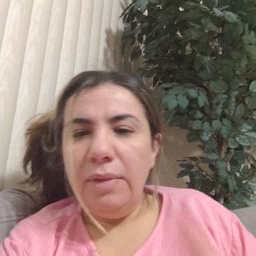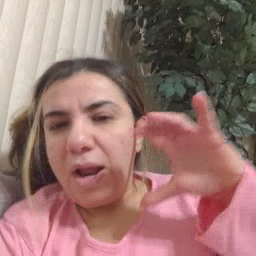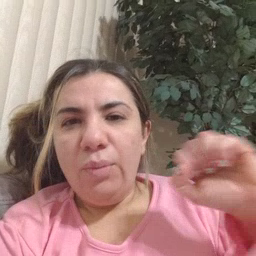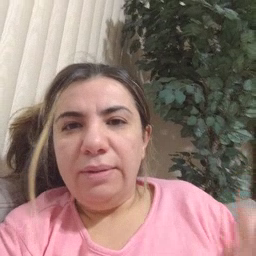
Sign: loud